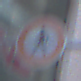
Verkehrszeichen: VerbotFussgaenger
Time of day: MorningAfternoon
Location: Outdoor (Urban)
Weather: PartlyCloudy
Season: NotSpecified
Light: Natural